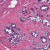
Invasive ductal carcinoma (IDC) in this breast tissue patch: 0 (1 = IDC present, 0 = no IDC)